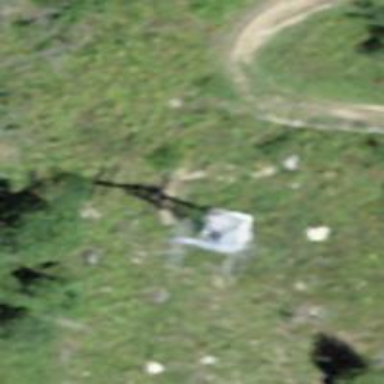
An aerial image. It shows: Pylon used for aerialway.